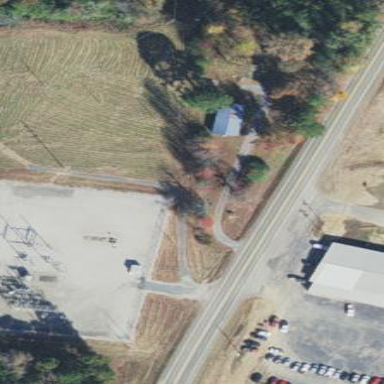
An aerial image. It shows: Minor distribution substation.